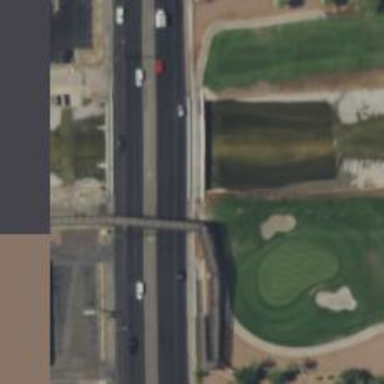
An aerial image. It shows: Service road on bridge for golf carts.